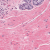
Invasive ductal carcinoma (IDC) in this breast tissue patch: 0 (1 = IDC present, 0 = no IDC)